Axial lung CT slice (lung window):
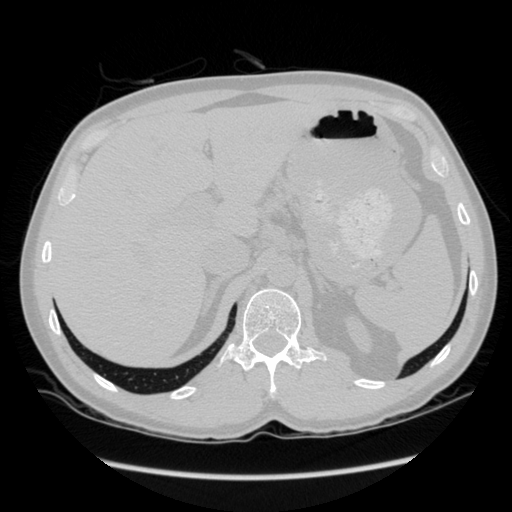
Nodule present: no